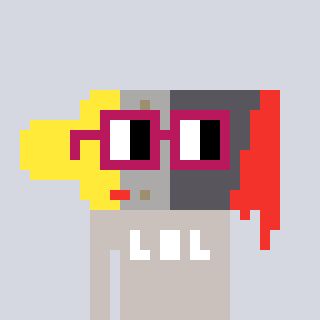
a pixel art character with square dark red glasses, a paintbrush-shaped head and a foggrey-colored body on a cool background